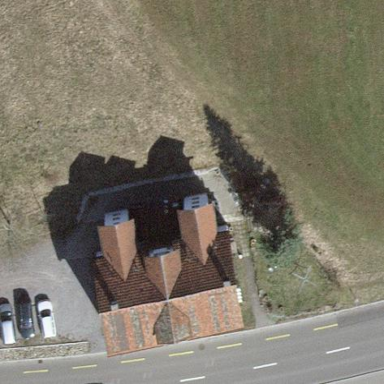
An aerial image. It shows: Detached building.